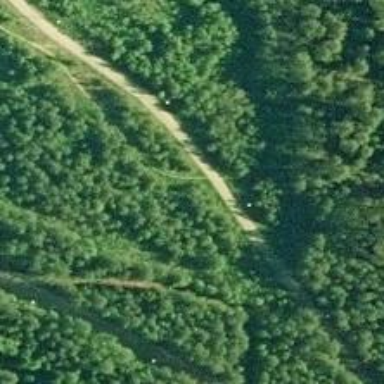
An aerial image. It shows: Path with grade3 tracktype.